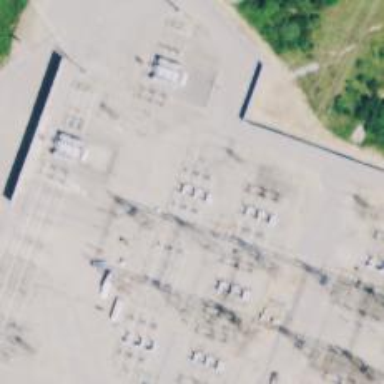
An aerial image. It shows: Switch for power supply.